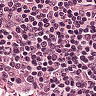
Metastatic tissue present: no